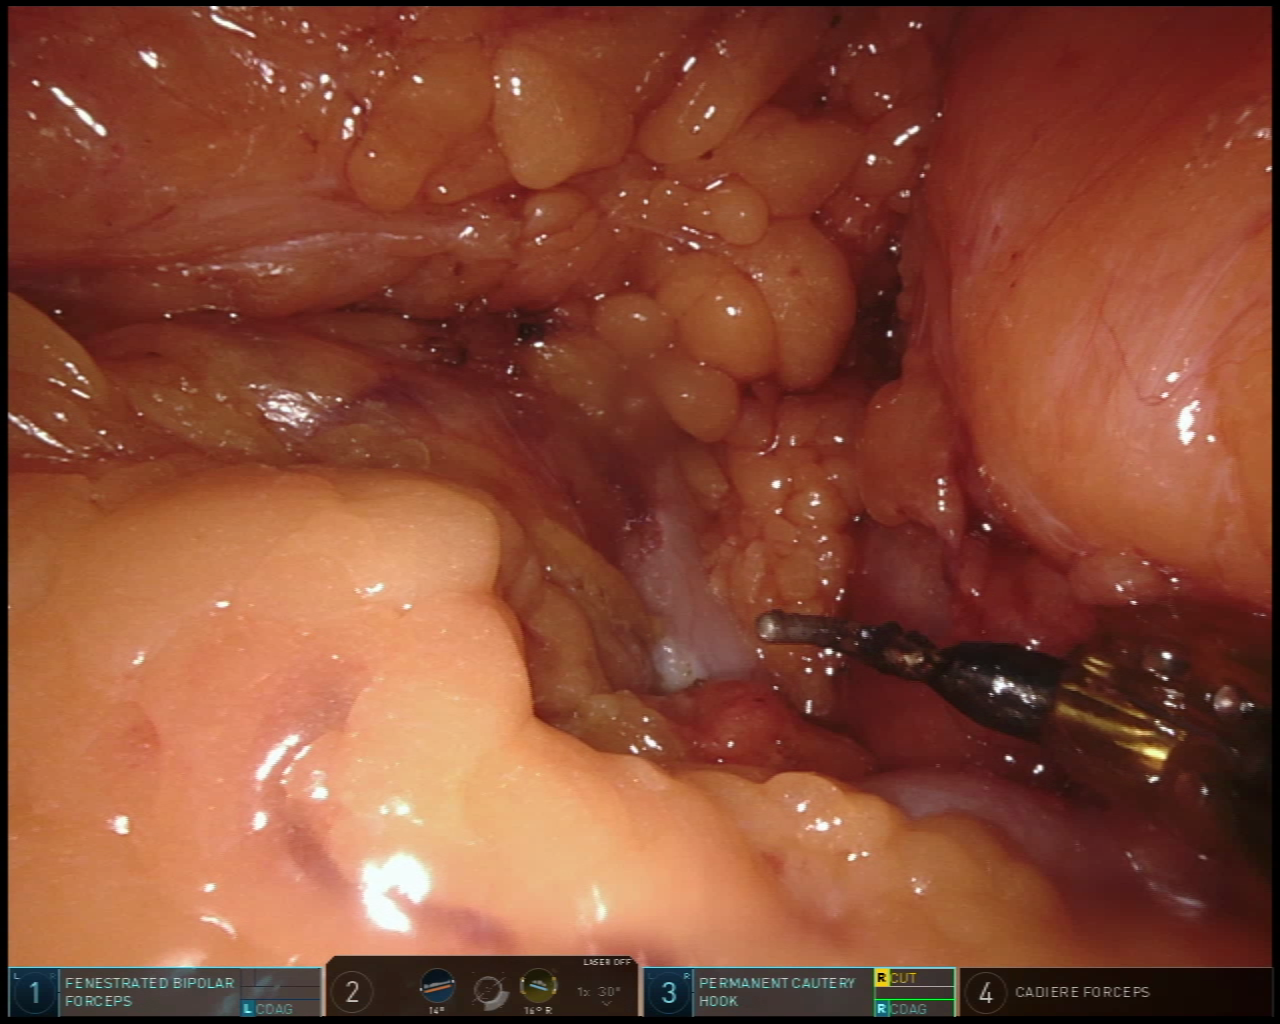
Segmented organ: stomach
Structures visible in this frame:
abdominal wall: no
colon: yes
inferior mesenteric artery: no
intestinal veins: no
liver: no
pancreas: no
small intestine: no
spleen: no
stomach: yes
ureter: no
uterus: no
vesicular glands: no